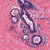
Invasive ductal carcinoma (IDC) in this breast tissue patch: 0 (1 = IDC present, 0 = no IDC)